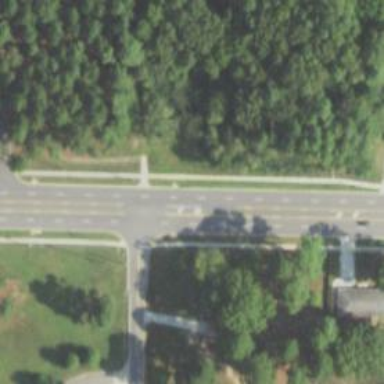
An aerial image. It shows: Unmarked crossing on the road.